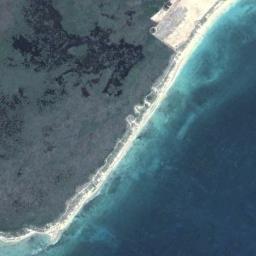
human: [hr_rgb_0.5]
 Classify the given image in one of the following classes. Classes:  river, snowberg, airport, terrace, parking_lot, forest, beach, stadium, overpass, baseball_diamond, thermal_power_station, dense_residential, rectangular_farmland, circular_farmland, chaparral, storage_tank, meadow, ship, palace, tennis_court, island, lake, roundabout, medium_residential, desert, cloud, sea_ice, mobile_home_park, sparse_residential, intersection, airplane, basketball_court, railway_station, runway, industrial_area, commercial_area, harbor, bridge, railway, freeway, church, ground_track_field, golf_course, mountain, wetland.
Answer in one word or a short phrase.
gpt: beach